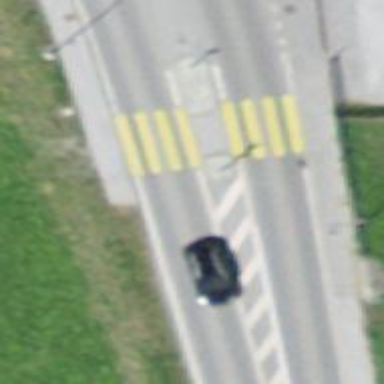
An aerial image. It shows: Marked footway crossing with island.